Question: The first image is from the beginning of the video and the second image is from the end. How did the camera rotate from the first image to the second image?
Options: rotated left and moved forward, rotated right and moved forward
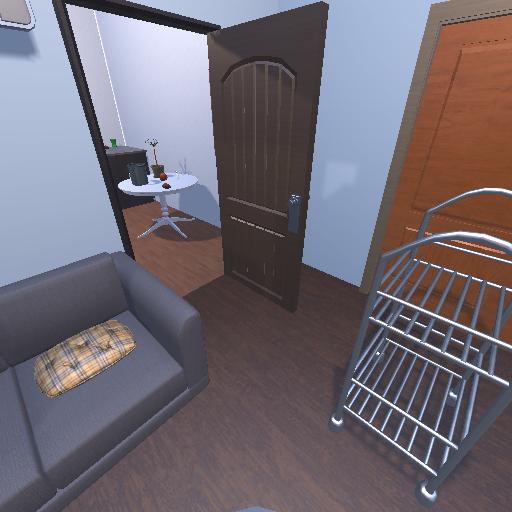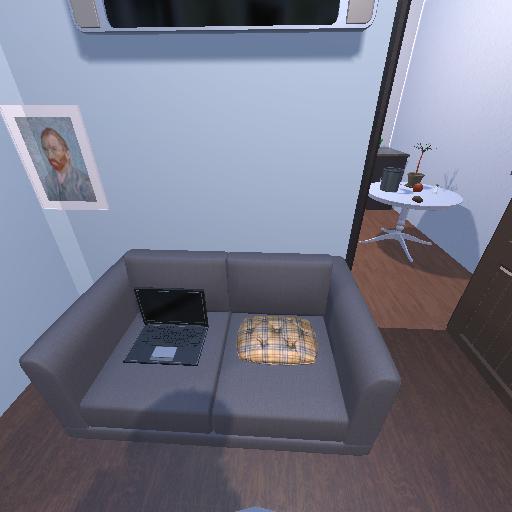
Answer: rotated left and moved forward